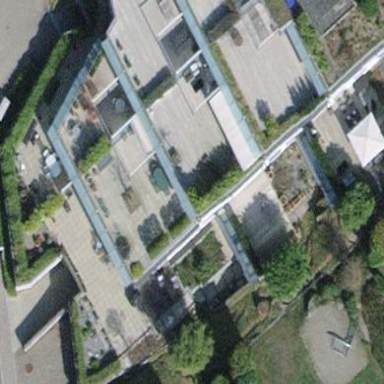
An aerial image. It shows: Balcony as part of building.